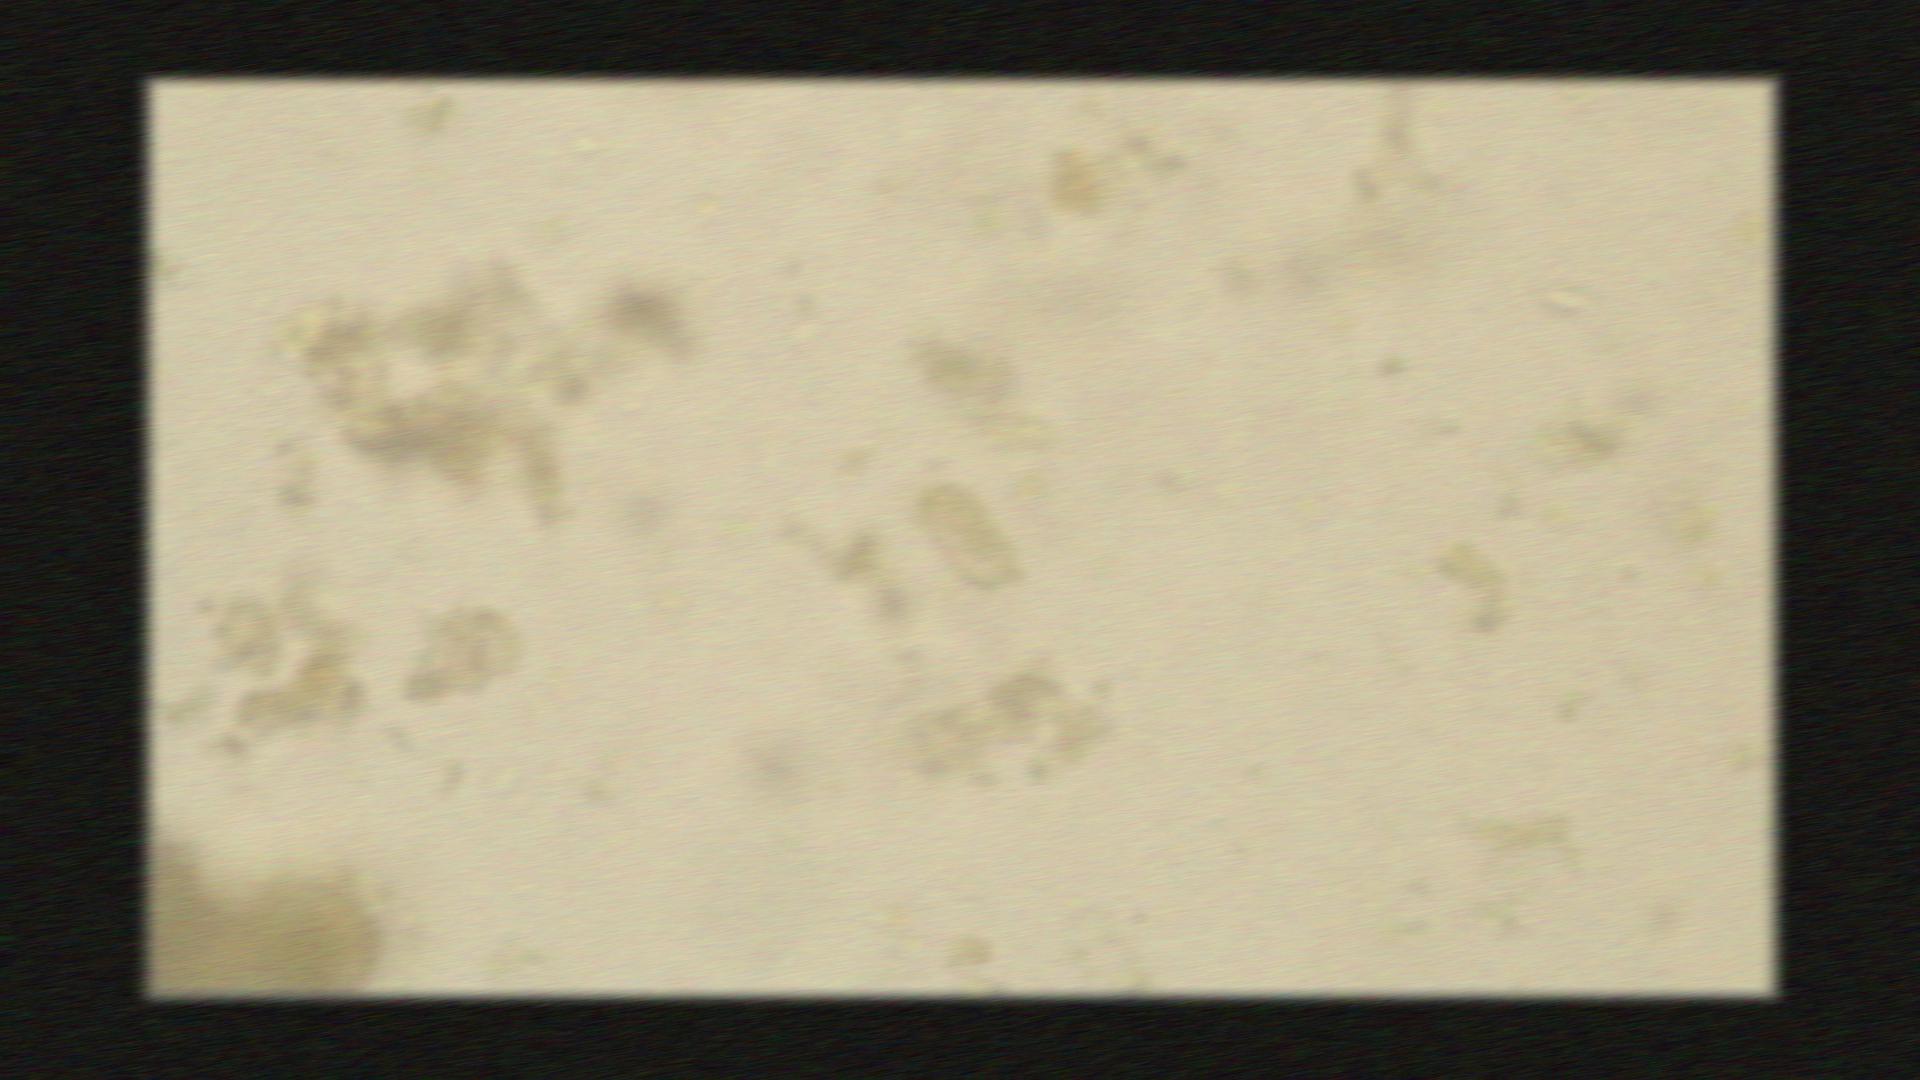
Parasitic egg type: Capillaria philippinensis